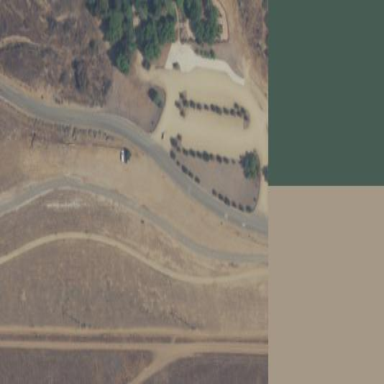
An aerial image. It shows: Parking area with unpaved surface.